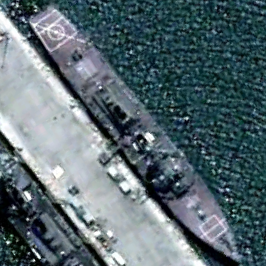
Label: destroyer